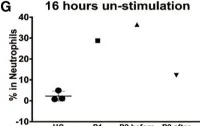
Apoptosis of human neutrophils analyzed using annexin V and propidium iodide staining. Patient 1 following cessation of granulocyte colony-stimulating factor CSF) treatment, and patient 2 before and during G-CSF treatment, at baseline and following culture with or without lipopolysaccharide (LPS) or FAS for 16 h. Cells were stained for annexin V and propidium iodide, analyzed using flow cytometry. Late apoptotic neutrophils. Among total neutrophils after culture without stimulation for 16 h.
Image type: pathology (immunostaining)